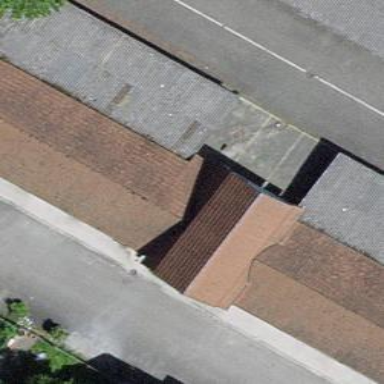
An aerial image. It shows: Group of garages.